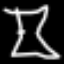
Label: hourglass